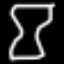
Label: hourglass